Question: I have a custom view:
'''
-(id)initWithFrame:(CGRect)frame
{
CGRect frameRect = CGRectMake(0, NAVIGATION_BAR_HEIGHT , frame.size.width, 4 * ROW_HEIGHT + NAVIGATION_BAR_HEIGHT + MESSAGE_BODY_PADDING);
self = [super initWithFrame:frameRect];
if (self) {
_selectionViewWidth = &frame.size.width;
[self initView];
}
return self;
}
-(void)initView
{
CGRect sectionSize = CGRectMake(0, 0 , *(_selectionViewWidth), ROW_HEIGHT * 4);
_selectionView = [[UIView alloc] initWithFrame:sectionSize];
[_selectionView setBackgroundColor:[UIColor clearColor]];
'''
That I use in a View Controller the next way:
'''
_mailAttributesView = [[MailAttributesView alloc]initWithFrame:self.view.frame];
_mailAttributesView.delegate = self;
[self.view addSubview:_mailAttributesView];
'''
So when orientation changes from P to L I have the next problem:

What's the best way to get orientation change callback and redraw my custom view?
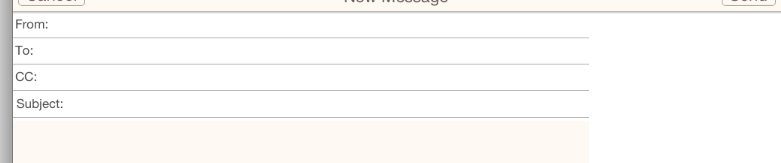
Answer: You likely need to override your 'UIView' 'layoutSubviews' method and proceed to manually layout your subviews (looks like to/from/cc/subject controls) there.
Or, you could better configure your subview spring/struts (or autolayout constraints) for automatic layout. You could do this in code or via a nib or storyboard.
My guess is that the viewcontroller-view isn't resizing/repositioning your MailAttributes view either.
It's also not clear when/where you add your MailAttributesView to the veiwcontroller view. If you're doing it in viewDidLoad your viewcontroller view may or may not have a valid frame size (depending if it was loaded from a nib or not). It's best not to depend on the viewcontroller-view frame for layout purposes in viewDidLoad.
Rather, layout any viewcontroller-view subviews in viewWillLayoutSubviews. There your viewcontroller-view frame will be set.
Others may point out that you can set your autoresizingFlags in viewDidLoad for any subviews, but there are gotcha's with this. Primarily if the parent view has zero size, and your subviews are to be inset but have springs/struts defined to glue them to the parent view edges.
The best solution overall IMO is to setup autolayout constraints for everything contained in your viewcontroller view, on down.